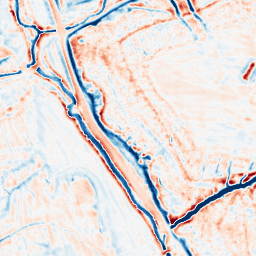
Category: edge_preserving
Decomposition family: bilateral
Decomposition parameters: d: 15
sigma_color: 25
sigma_space: 100
Upsampling method: linear_exact
Upsampling parameters: scale: 4
Upsampling scale: 4